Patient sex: M
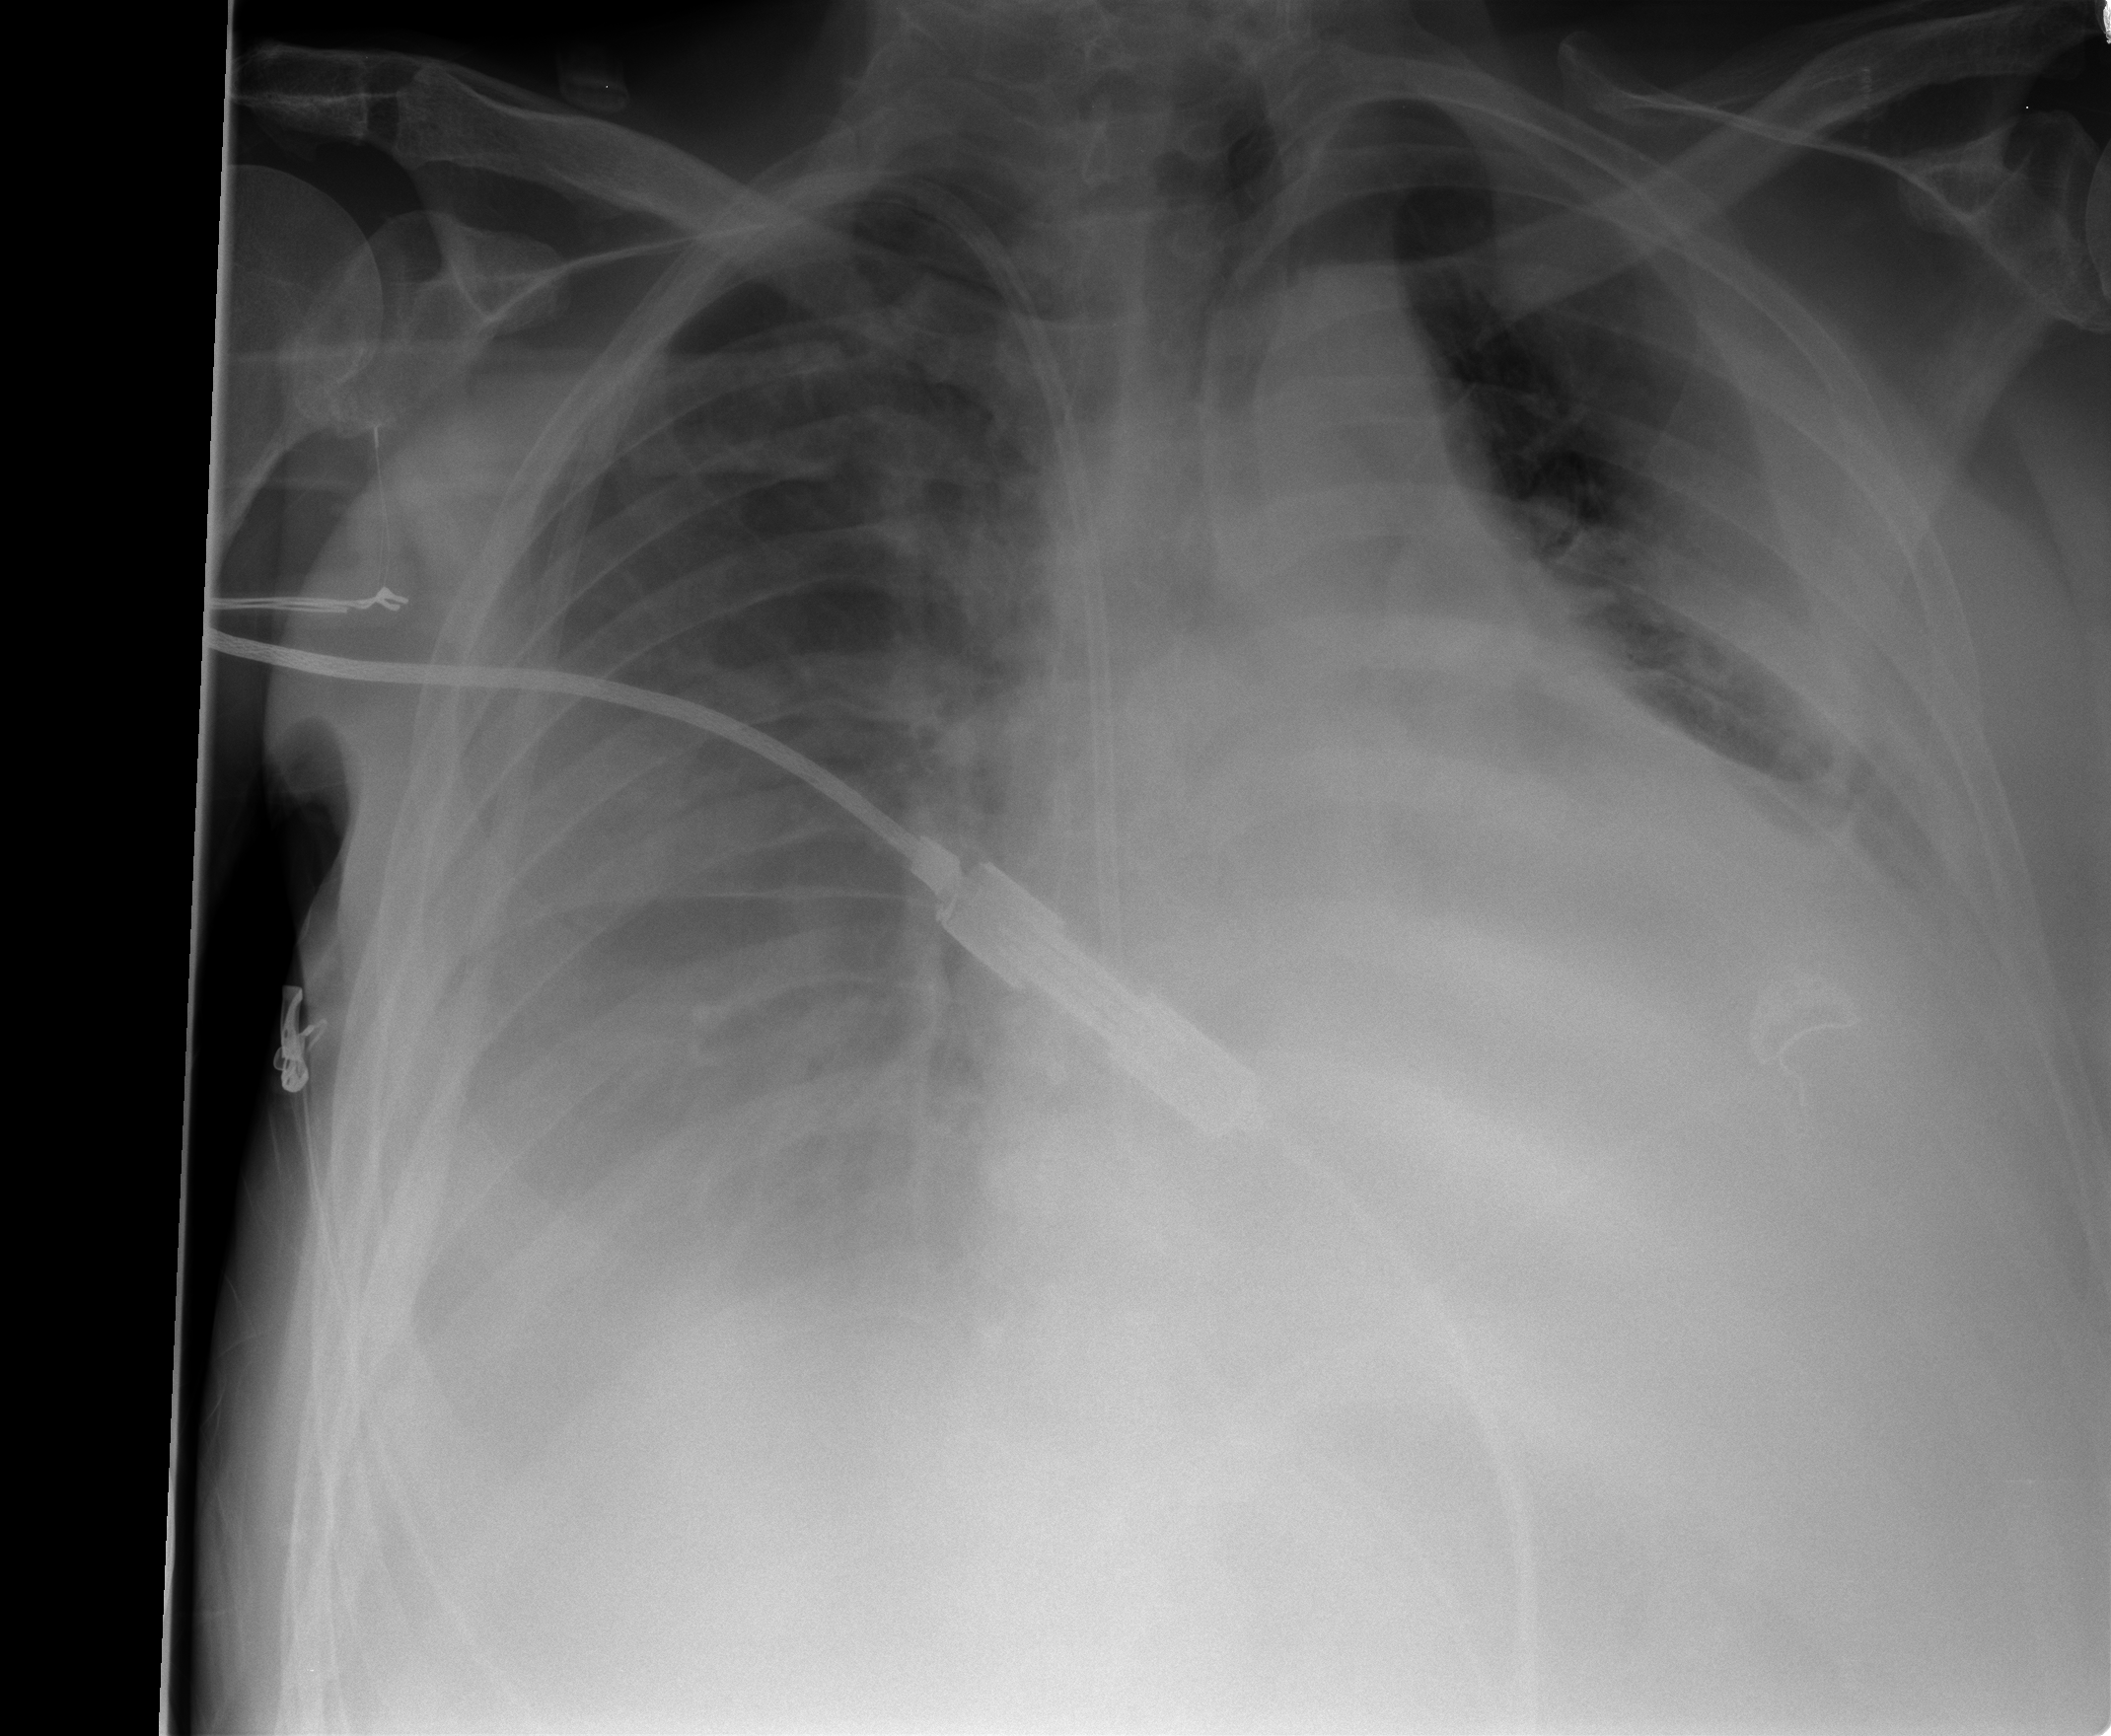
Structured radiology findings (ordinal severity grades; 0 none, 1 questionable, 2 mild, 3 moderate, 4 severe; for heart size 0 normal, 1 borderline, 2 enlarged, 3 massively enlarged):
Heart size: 2
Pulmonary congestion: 1
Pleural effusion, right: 2
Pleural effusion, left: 3
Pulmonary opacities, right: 2
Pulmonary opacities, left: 0
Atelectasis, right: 2
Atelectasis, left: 3